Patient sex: M
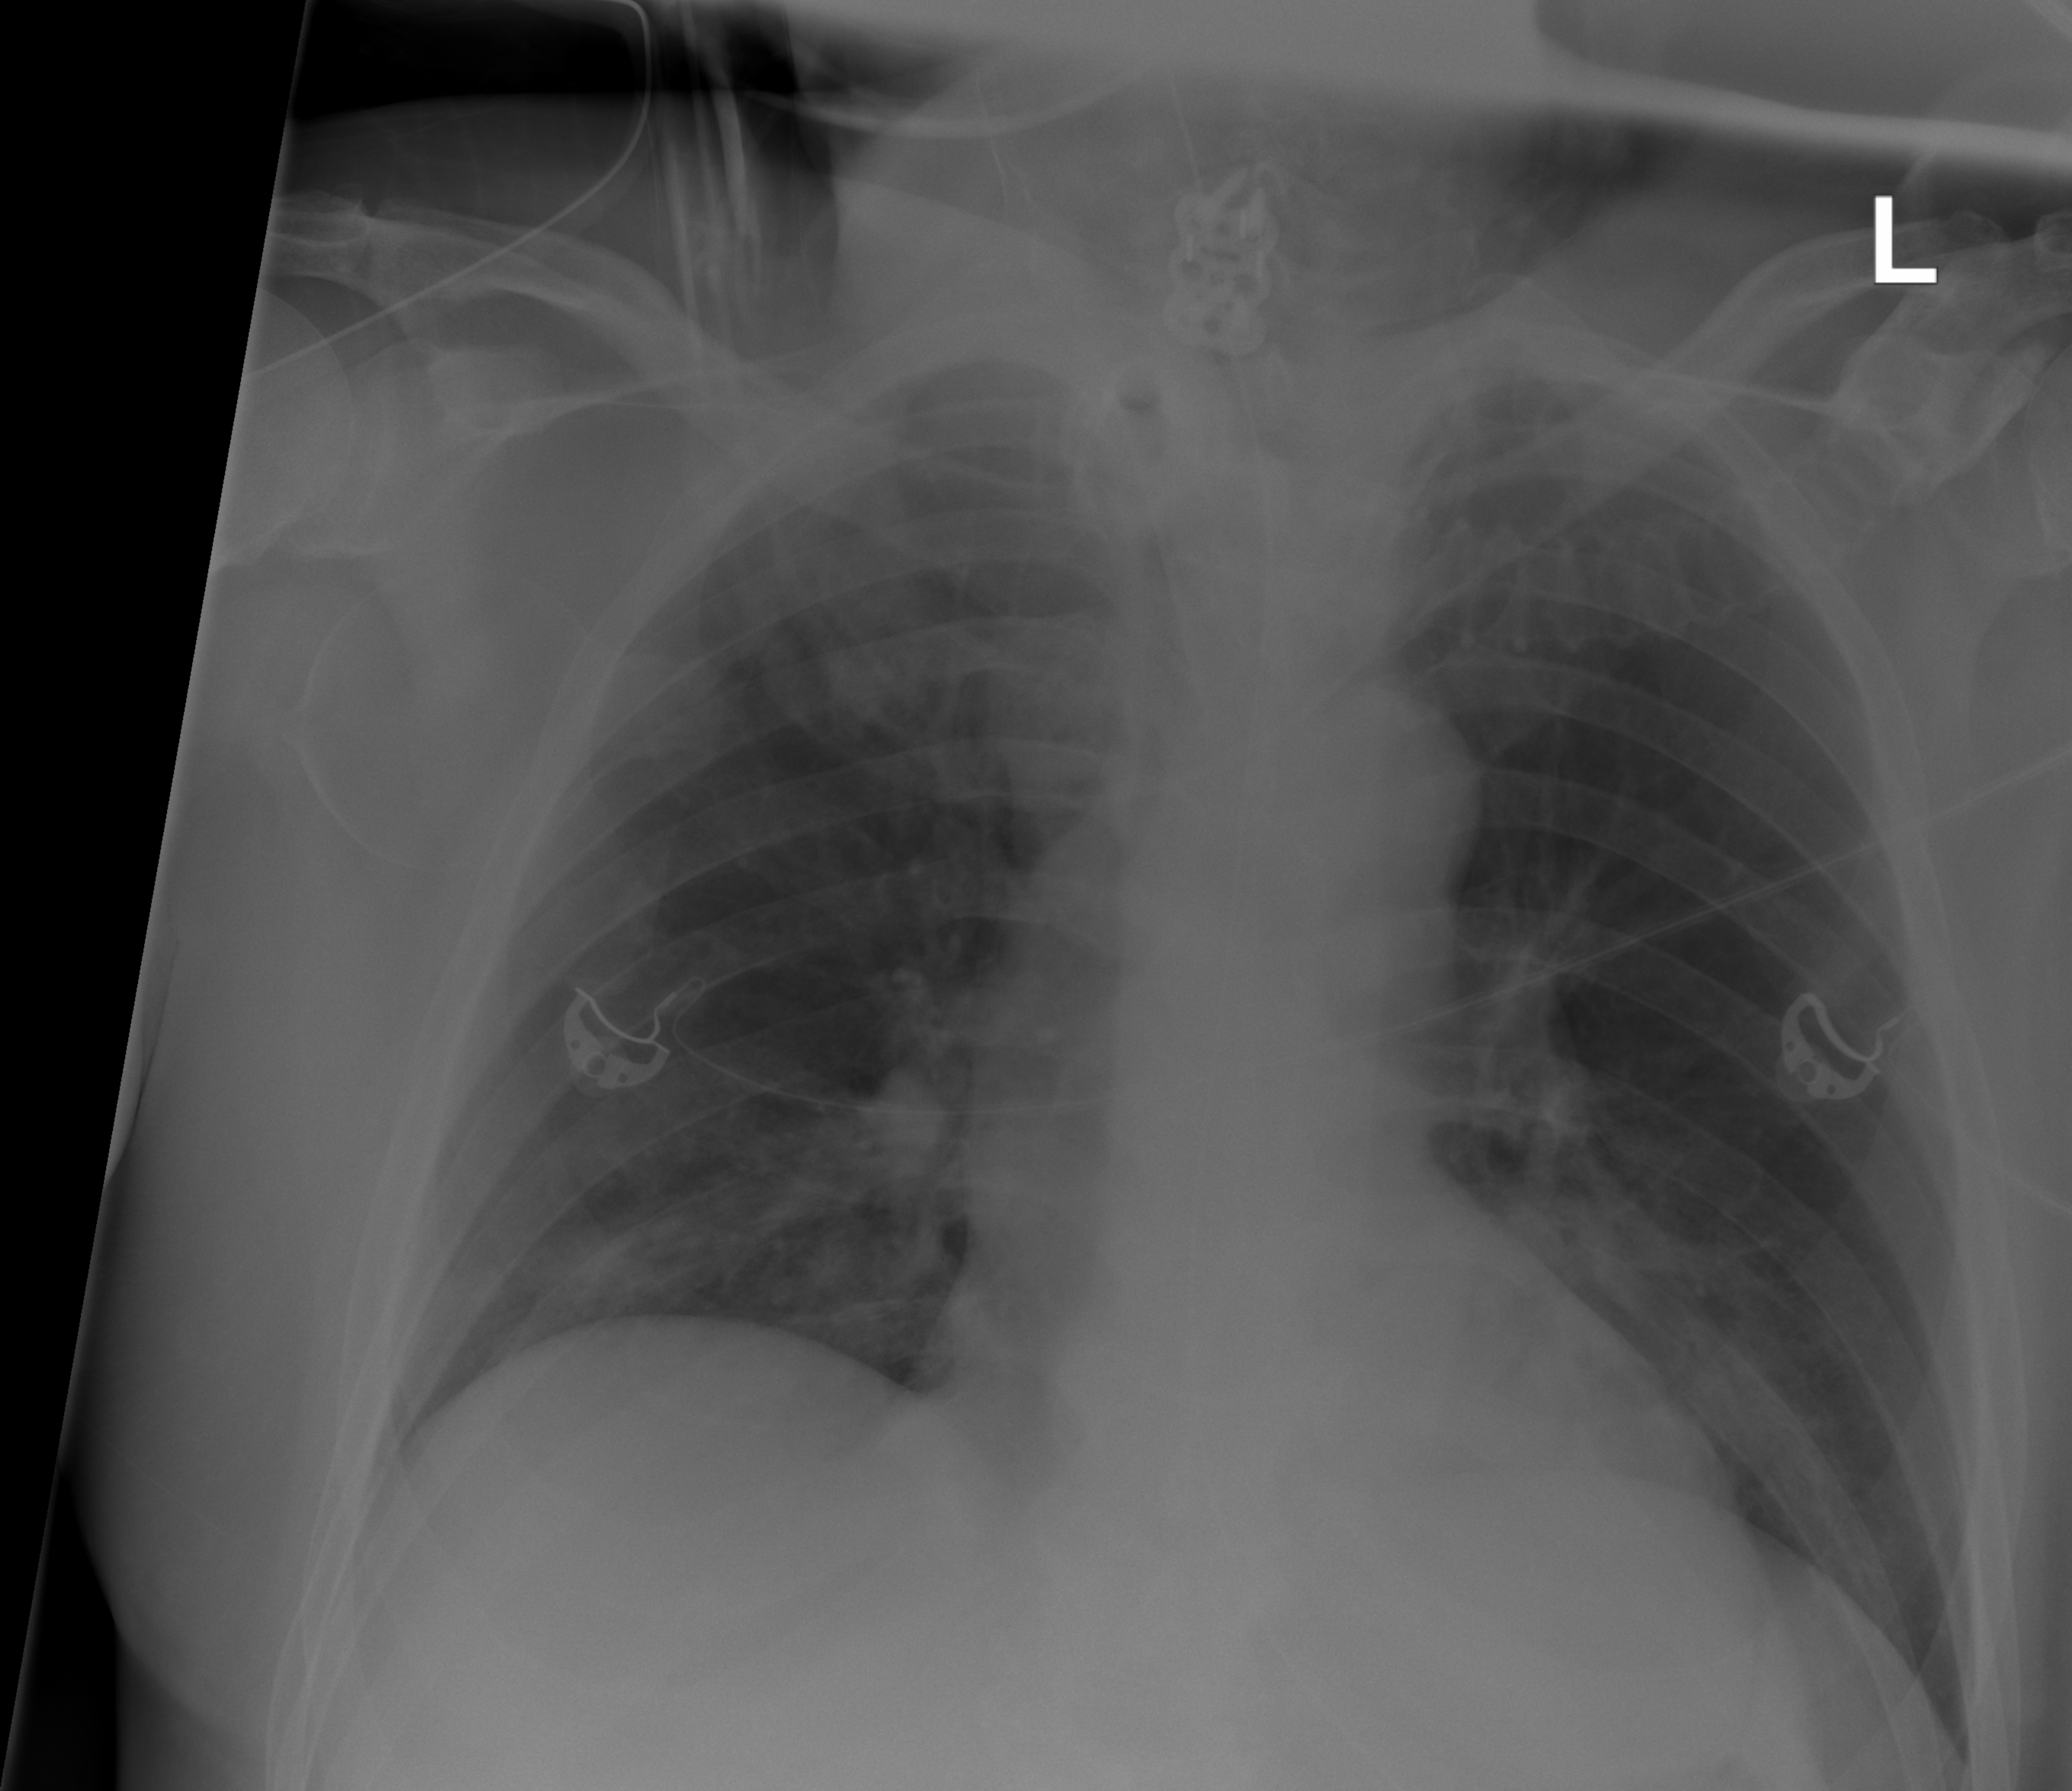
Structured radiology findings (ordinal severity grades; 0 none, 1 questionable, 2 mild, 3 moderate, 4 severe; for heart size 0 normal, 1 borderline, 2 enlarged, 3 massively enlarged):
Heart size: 2
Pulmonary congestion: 0
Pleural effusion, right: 0
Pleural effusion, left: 0
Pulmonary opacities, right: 2
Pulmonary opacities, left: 2
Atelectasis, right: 0
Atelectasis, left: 0